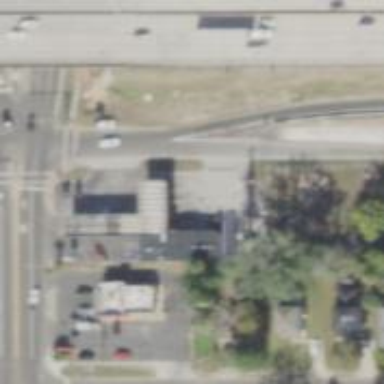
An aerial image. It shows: Convenience shop.